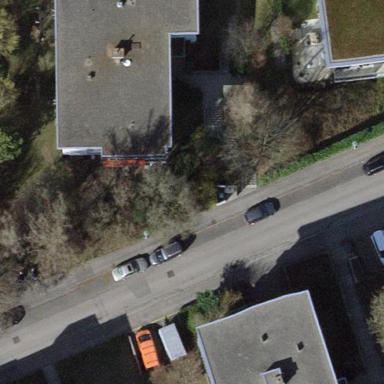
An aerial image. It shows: Building with flat roof.